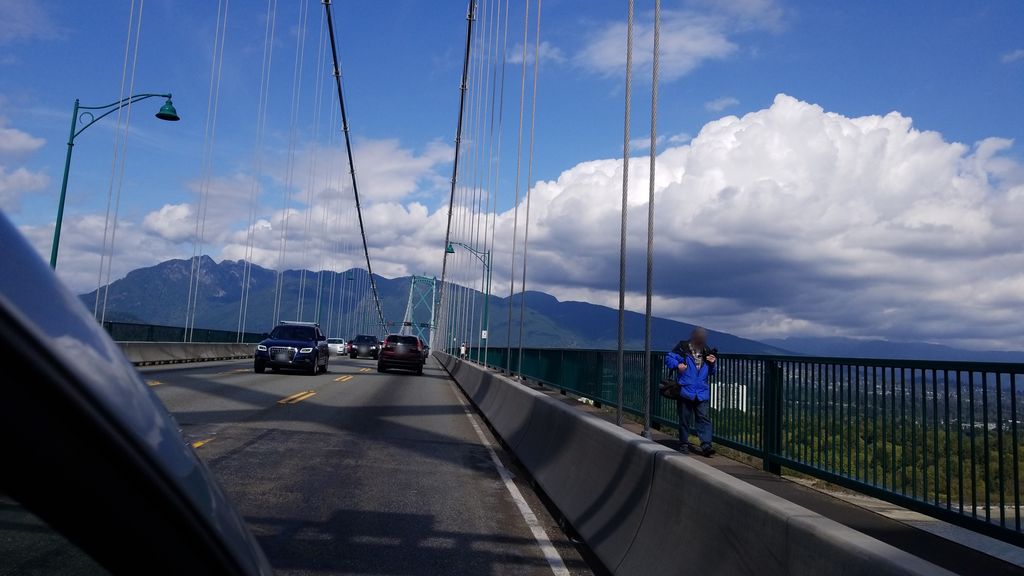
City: vancouver